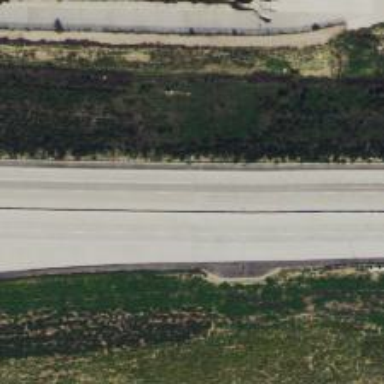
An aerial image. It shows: Motorway junction.